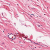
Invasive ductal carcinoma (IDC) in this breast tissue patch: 0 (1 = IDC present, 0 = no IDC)